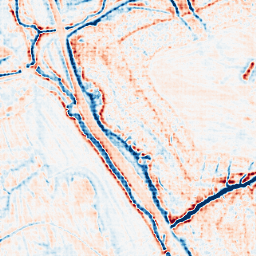
Category: multiscale
Decomposition family: dog_multiscale
Decomposition parameters: sigma_ratio: 1.4
n_scales: 5
base_sigma: 0.5
Upsampling method: sinc_hamming
Upsampling parameters: scale: 4
kernel_size: 4
Upsampling scale: 4